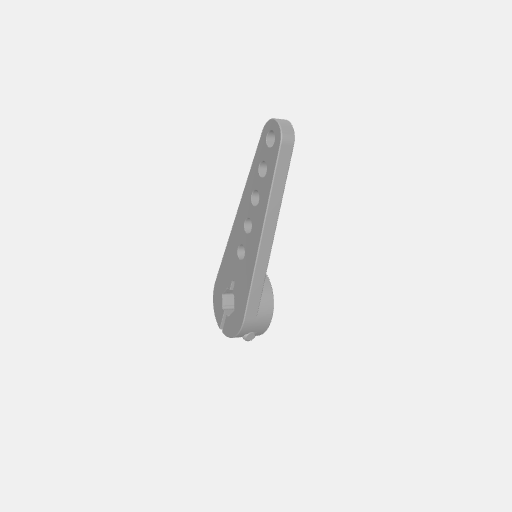
Part: ClampingControlArm